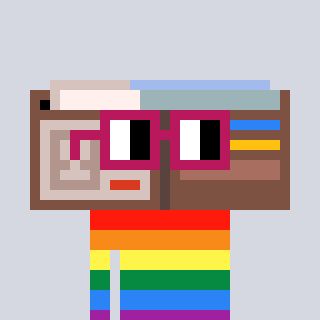
a pixel art character with square dark red glasses, a wallet-shaped head and a bluegrey-colored body on a cool background